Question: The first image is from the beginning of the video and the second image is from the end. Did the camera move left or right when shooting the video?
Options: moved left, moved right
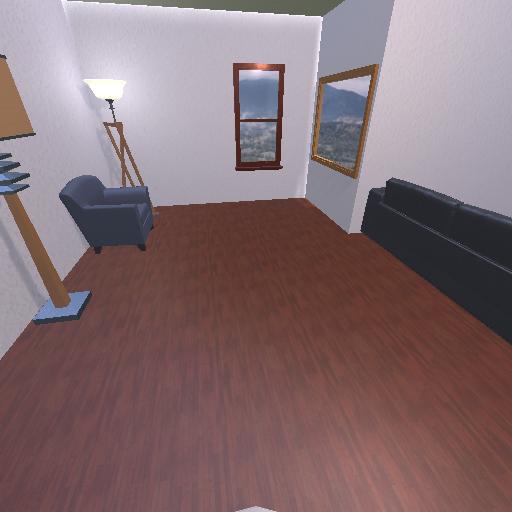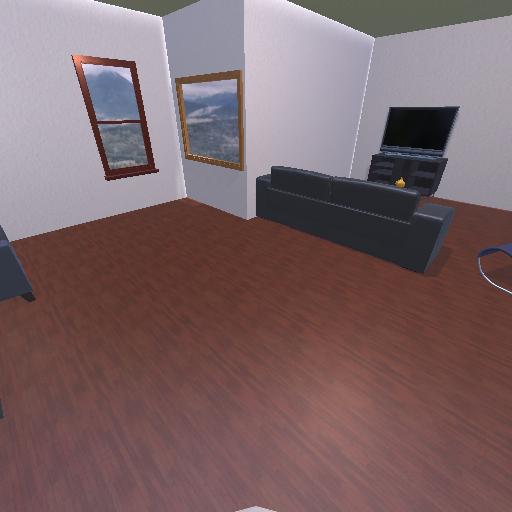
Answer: moved left